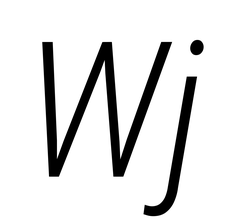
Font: Roboto-Italic_Condensed_Light_Italic